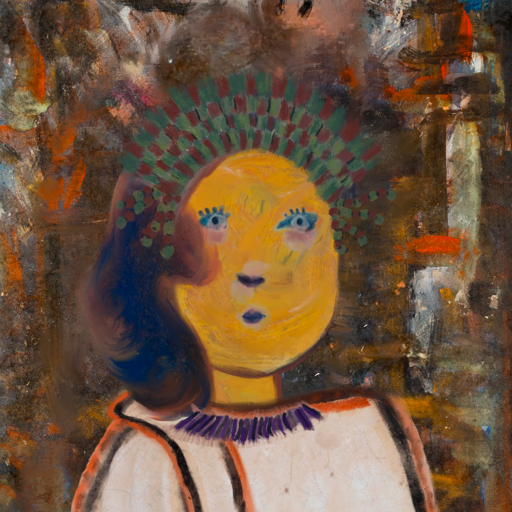
Background: GypsyQueen, Head And Neck Front: After_Raid, Face Front: Hill_Girl, Bust: Roy_Bahadur, Hair Front: Mother_And_Son_Son, Head Accessory: After_Raid_Crown, Second Necklace: Blank, Necklace: HillGirl, Baby: Blank